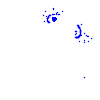
Particle: electron